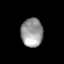
Tissue: lung
Cell type: T cells
Senescence score: 0.2325
Nuclear area (px): 609
Mean DAPI intensity: 154.977